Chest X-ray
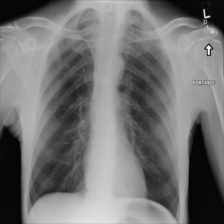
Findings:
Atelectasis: negative
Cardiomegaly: negative
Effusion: negative
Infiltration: negative
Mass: negative
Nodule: negative
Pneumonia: negative
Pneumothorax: negative
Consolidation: negative
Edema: negative
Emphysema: negative
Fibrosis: negative
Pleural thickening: negative
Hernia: negative